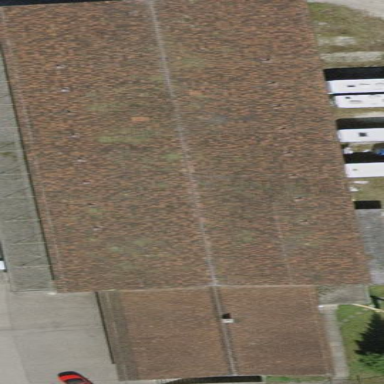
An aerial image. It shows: Shed.